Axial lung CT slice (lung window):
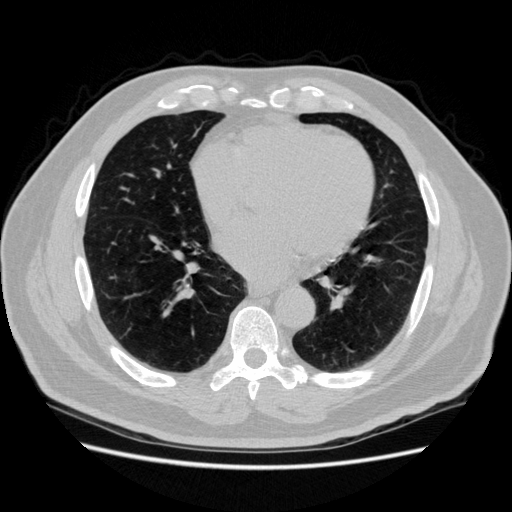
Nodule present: no